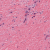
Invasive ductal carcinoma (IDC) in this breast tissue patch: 1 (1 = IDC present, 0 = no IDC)